Brain MRI, t1w sequence, axial 2D slice.
Patient: age 42, sex M, weight 78 kg, height 1.78 m
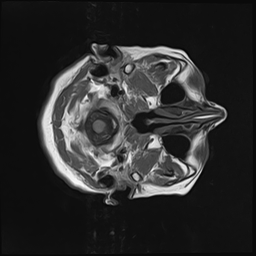